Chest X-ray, PA view. Patient: 59 years old, sex M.
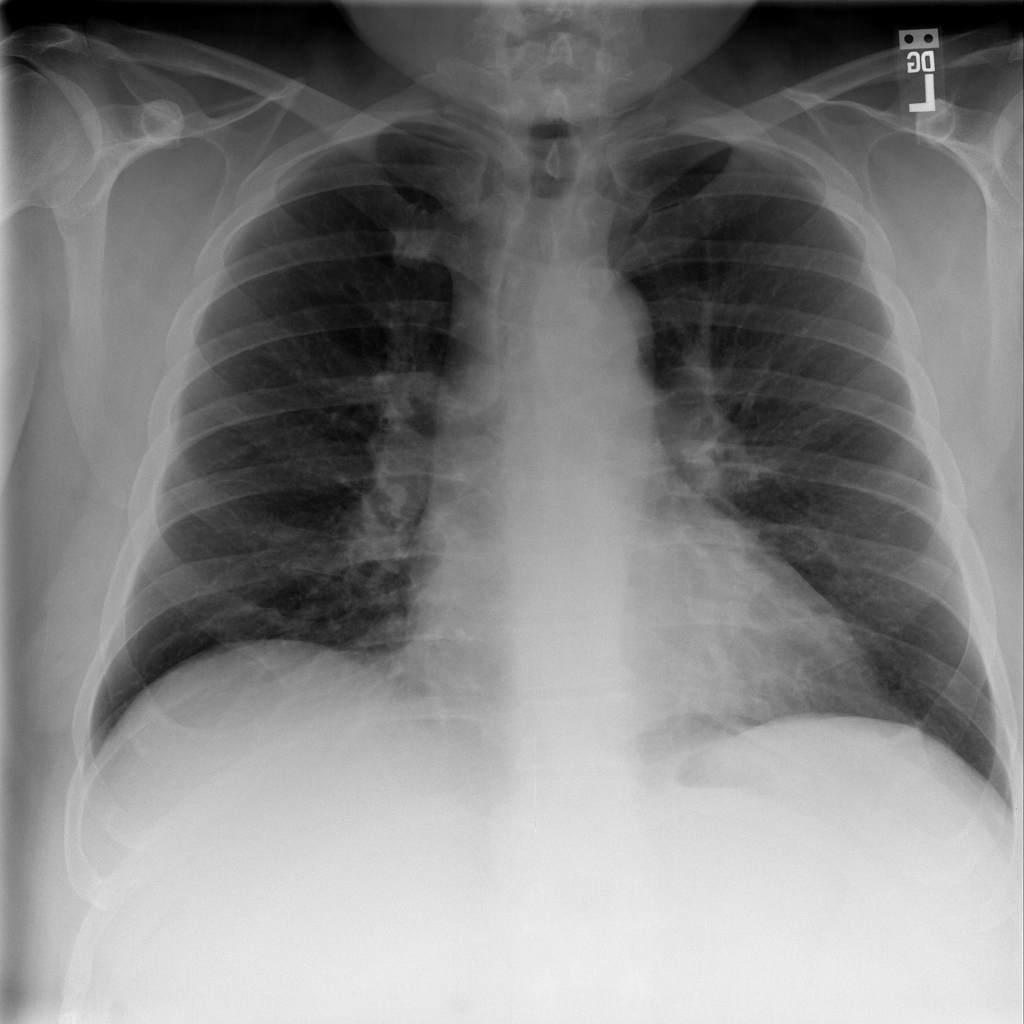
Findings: No Finding